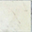
Piece: xx